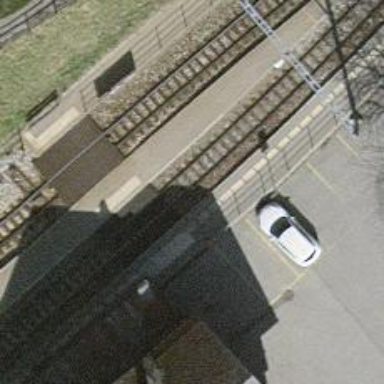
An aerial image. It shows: Crossing for the railway.